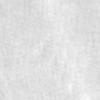
Label: no_change